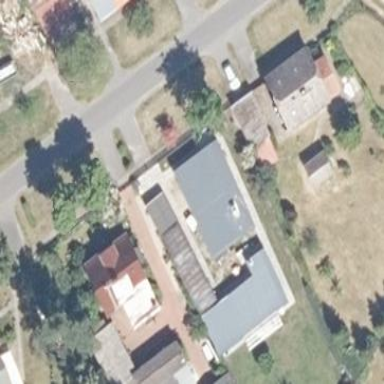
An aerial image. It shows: Residential building with gabled roof.